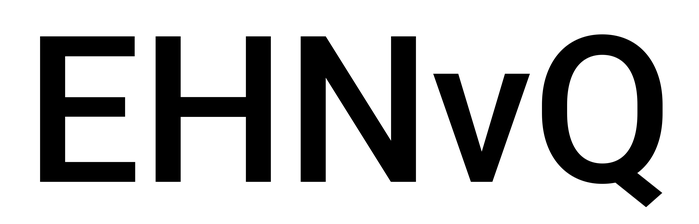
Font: Roboto_Medium